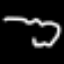
Label: squiggle